Interaction volume radius: 5 \u00c5
Interaction volume height: 10 \u00c5
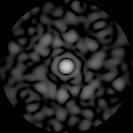
Disorder parameter: 0.8403